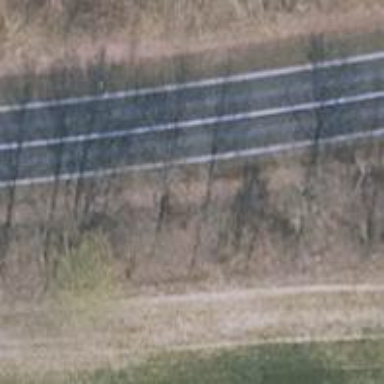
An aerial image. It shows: Primary road with asphalt surface.